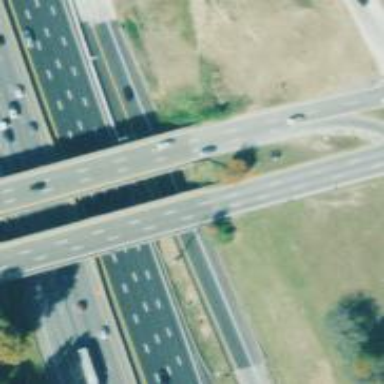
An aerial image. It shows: Primary highway expressway that includes bridge.